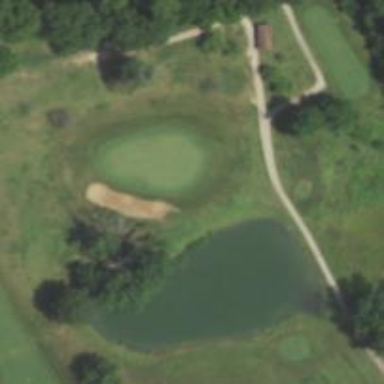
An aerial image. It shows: Golf hole.